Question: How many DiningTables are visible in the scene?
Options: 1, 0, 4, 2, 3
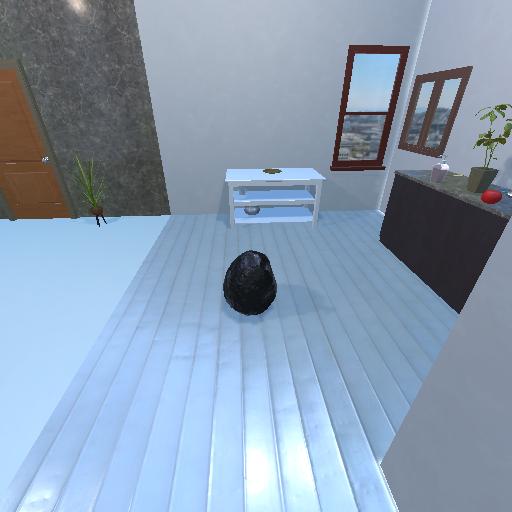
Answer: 1